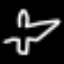
Label: airplane